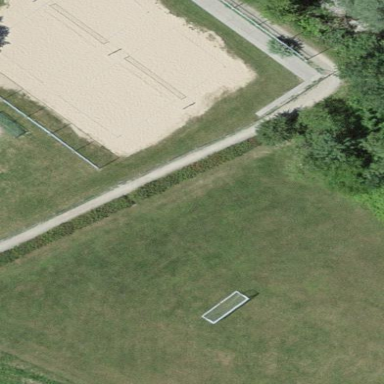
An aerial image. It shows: Volleyball pitch for leisure and sports.